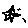
Label: star